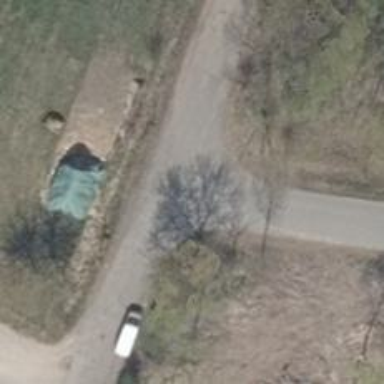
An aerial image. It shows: Unclassified paved road.